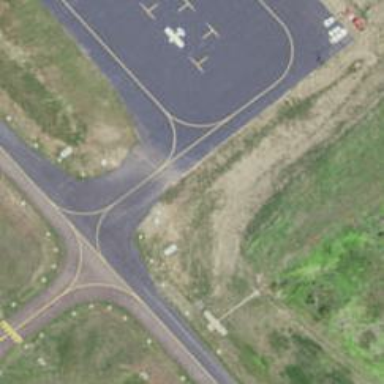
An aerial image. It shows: View of taxiway at the airport.